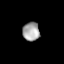
Tissue: lung
Cell type: Myeloid cells
Senescence score: 0.1996
Nuclear area (px): 310
Mean DAPI intensity: 164.935